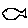
Label: fish